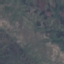
Land use / land cover: HerbaceousVegetation